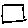
Label: square